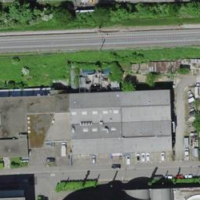
EUNIS habitat code: 54
Species observed at this site:
Caltha palustris